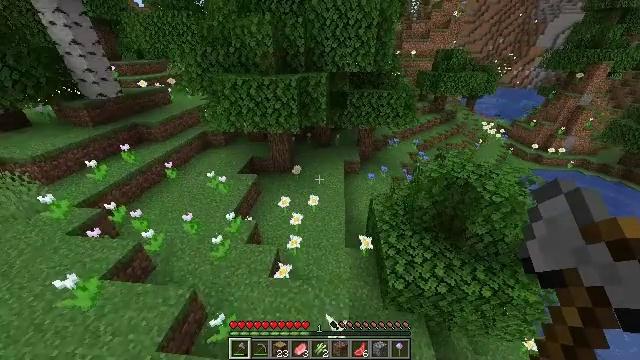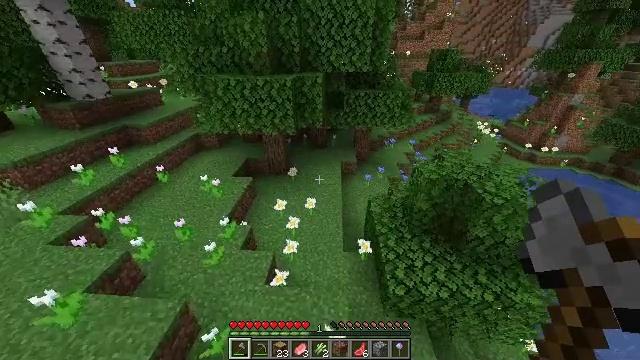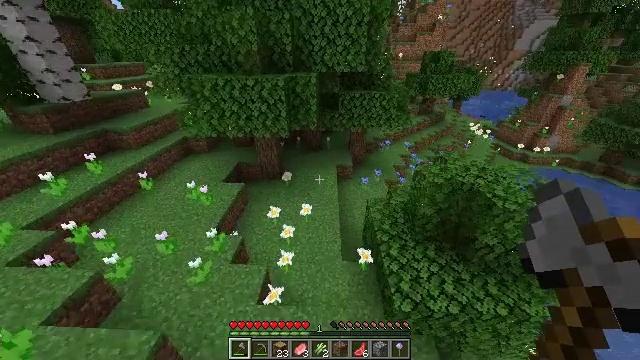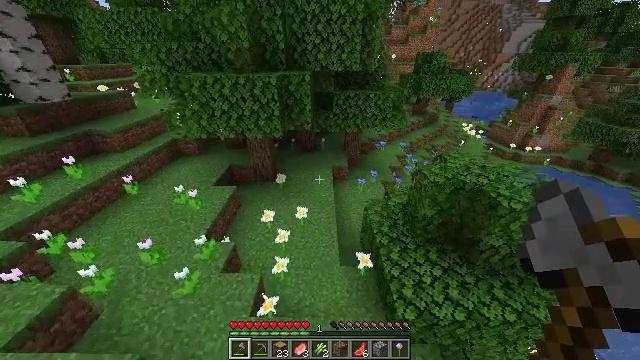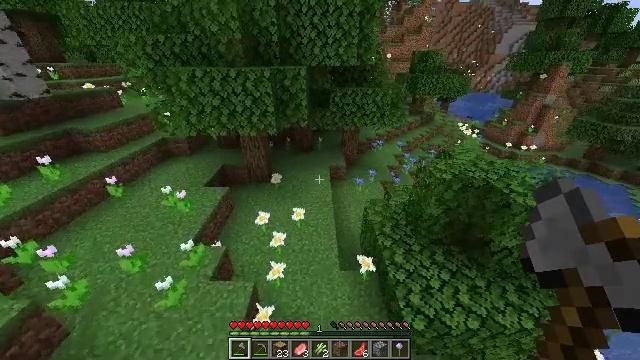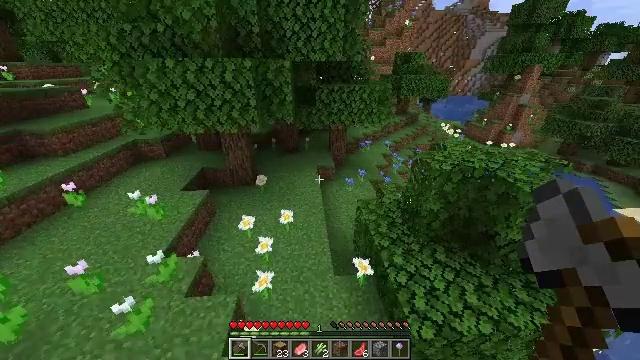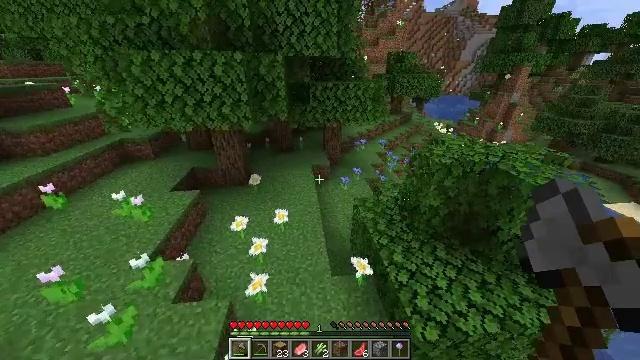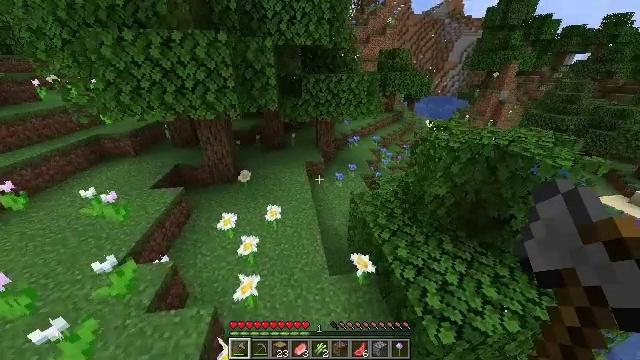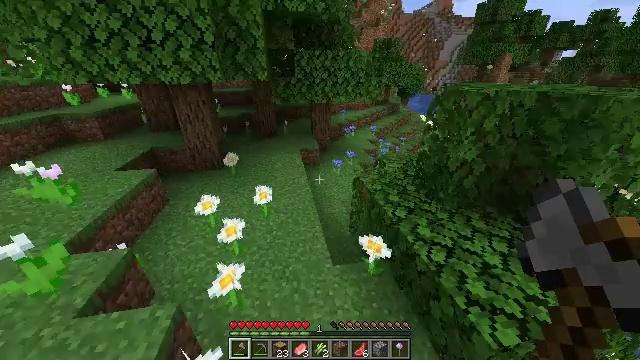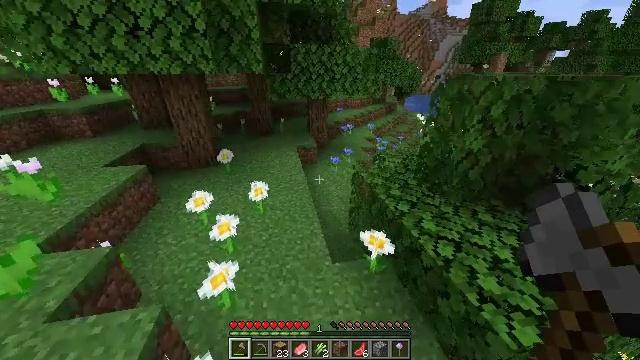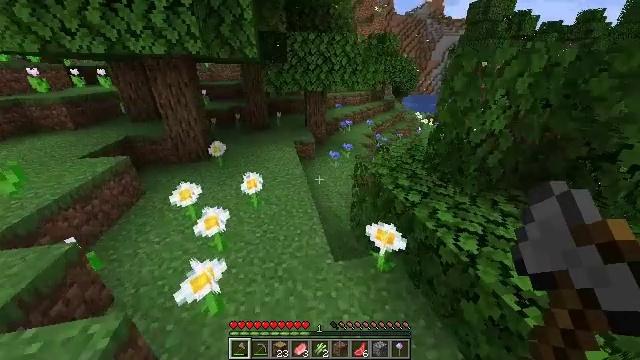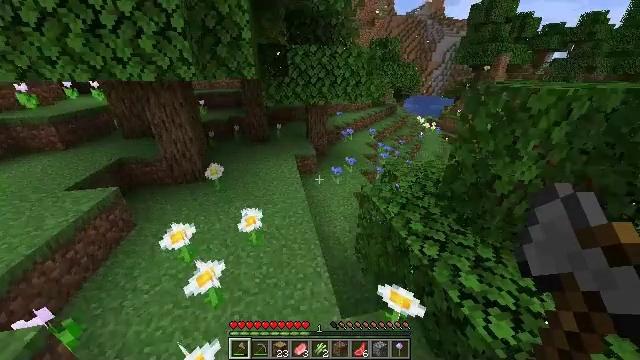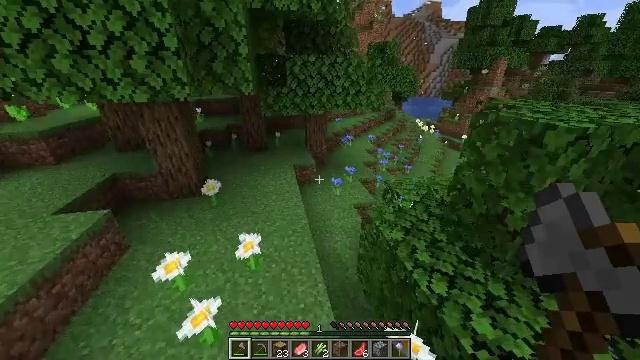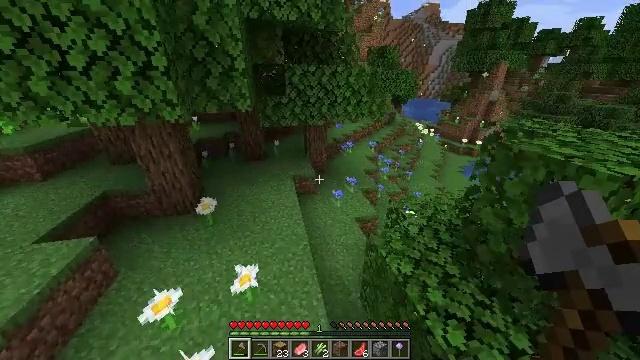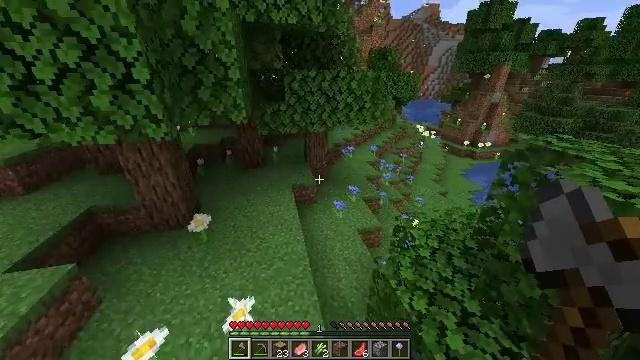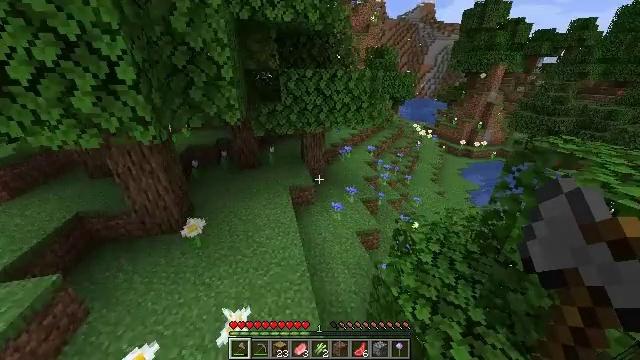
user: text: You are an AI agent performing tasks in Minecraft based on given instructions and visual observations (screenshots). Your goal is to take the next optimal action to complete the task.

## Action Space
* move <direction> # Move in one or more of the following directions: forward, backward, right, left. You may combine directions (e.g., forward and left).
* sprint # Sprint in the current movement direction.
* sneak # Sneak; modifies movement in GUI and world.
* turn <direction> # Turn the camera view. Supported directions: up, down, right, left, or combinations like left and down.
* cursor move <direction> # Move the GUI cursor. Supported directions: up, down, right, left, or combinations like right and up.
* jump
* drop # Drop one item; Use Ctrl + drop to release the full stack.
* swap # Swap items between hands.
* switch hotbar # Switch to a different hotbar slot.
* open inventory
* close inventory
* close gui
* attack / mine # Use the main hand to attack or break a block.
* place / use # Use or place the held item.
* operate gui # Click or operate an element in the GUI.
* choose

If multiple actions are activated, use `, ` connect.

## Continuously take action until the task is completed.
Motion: motion action
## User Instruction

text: Harvest a cornflower from the meadow.
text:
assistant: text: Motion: move forward, sprint, turn right, jump
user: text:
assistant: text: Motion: move forward, sprint, turn right, jump
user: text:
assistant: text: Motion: move forward, sprint, turn right, jump
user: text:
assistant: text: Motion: move forward, sprint, turn right, jump
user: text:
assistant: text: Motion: move forward, sprint, turn right and up, jump
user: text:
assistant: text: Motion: move forward, sprint, turn right, jump
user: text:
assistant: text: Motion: move forward, sprint, turn right, jump
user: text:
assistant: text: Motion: move forward, sprint, turn right, jump
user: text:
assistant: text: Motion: move forward, sprint, jump
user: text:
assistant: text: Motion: move forward, sprint, jump
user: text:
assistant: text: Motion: move forward, sprint, jump
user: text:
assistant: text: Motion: move forward, sprint, jump
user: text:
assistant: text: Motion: move forward, sprint, jump
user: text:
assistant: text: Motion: move forward, sprint, jump
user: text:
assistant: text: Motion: move forward
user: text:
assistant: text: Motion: move forward, turn right
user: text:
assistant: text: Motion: move forward
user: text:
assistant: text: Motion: move forward, turn right and down
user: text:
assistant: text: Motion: move forward, turn right and down
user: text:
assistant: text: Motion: move forward and move right, turn right and down
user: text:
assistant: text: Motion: move forward and move right
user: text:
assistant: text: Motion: move forward and move right
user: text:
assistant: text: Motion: move forward and move right
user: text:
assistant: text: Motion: move forward
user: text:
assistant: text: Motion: move forward
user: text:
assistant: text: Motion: move forward
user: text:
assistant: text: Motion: move forward
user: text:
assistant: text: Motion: move forward
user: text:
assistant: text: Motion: no_op
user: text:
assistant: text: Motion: no_op